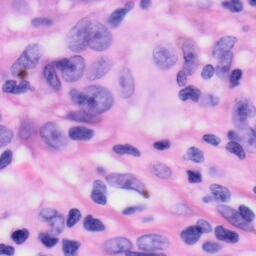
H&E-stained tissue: Skin